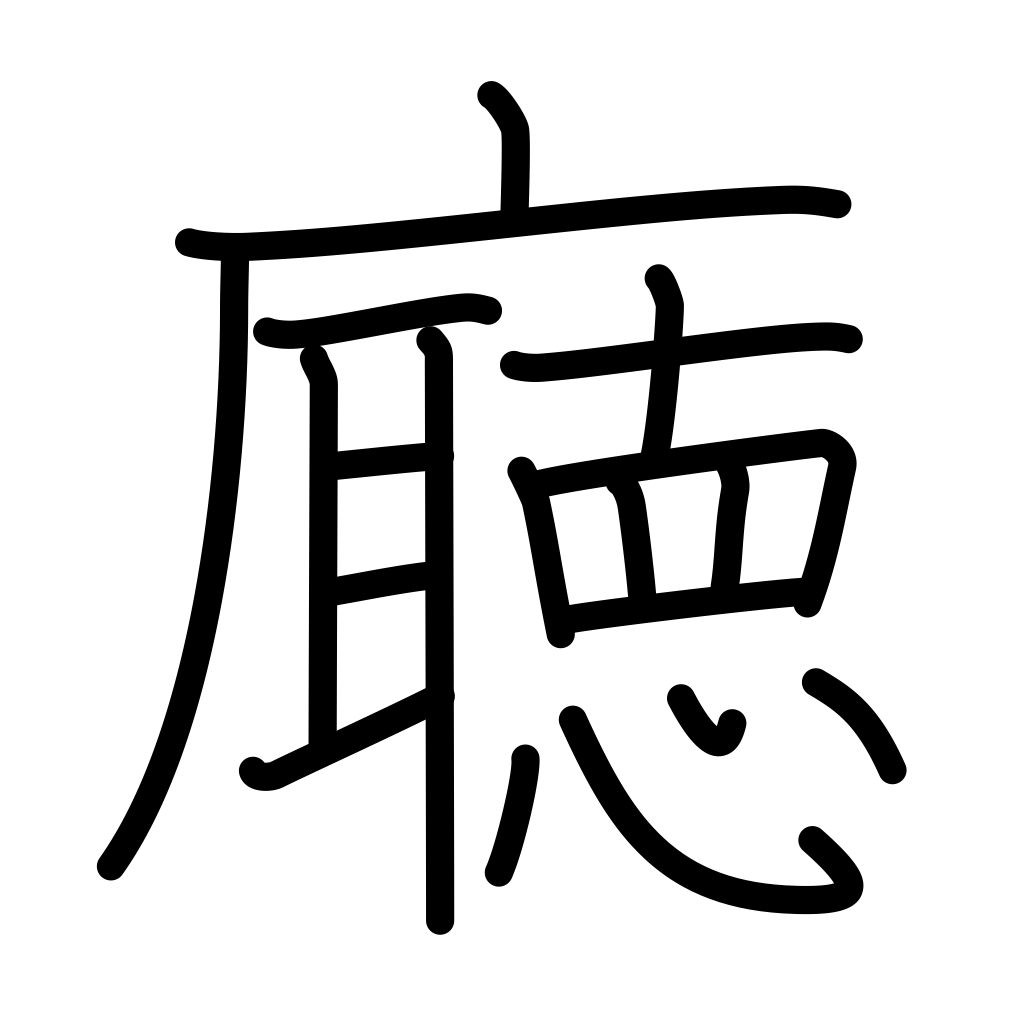
Meaning: government office